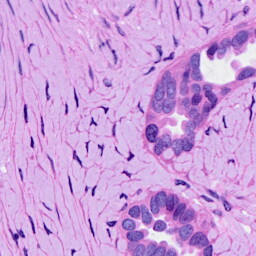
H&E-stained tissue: Ovarian